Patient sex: F
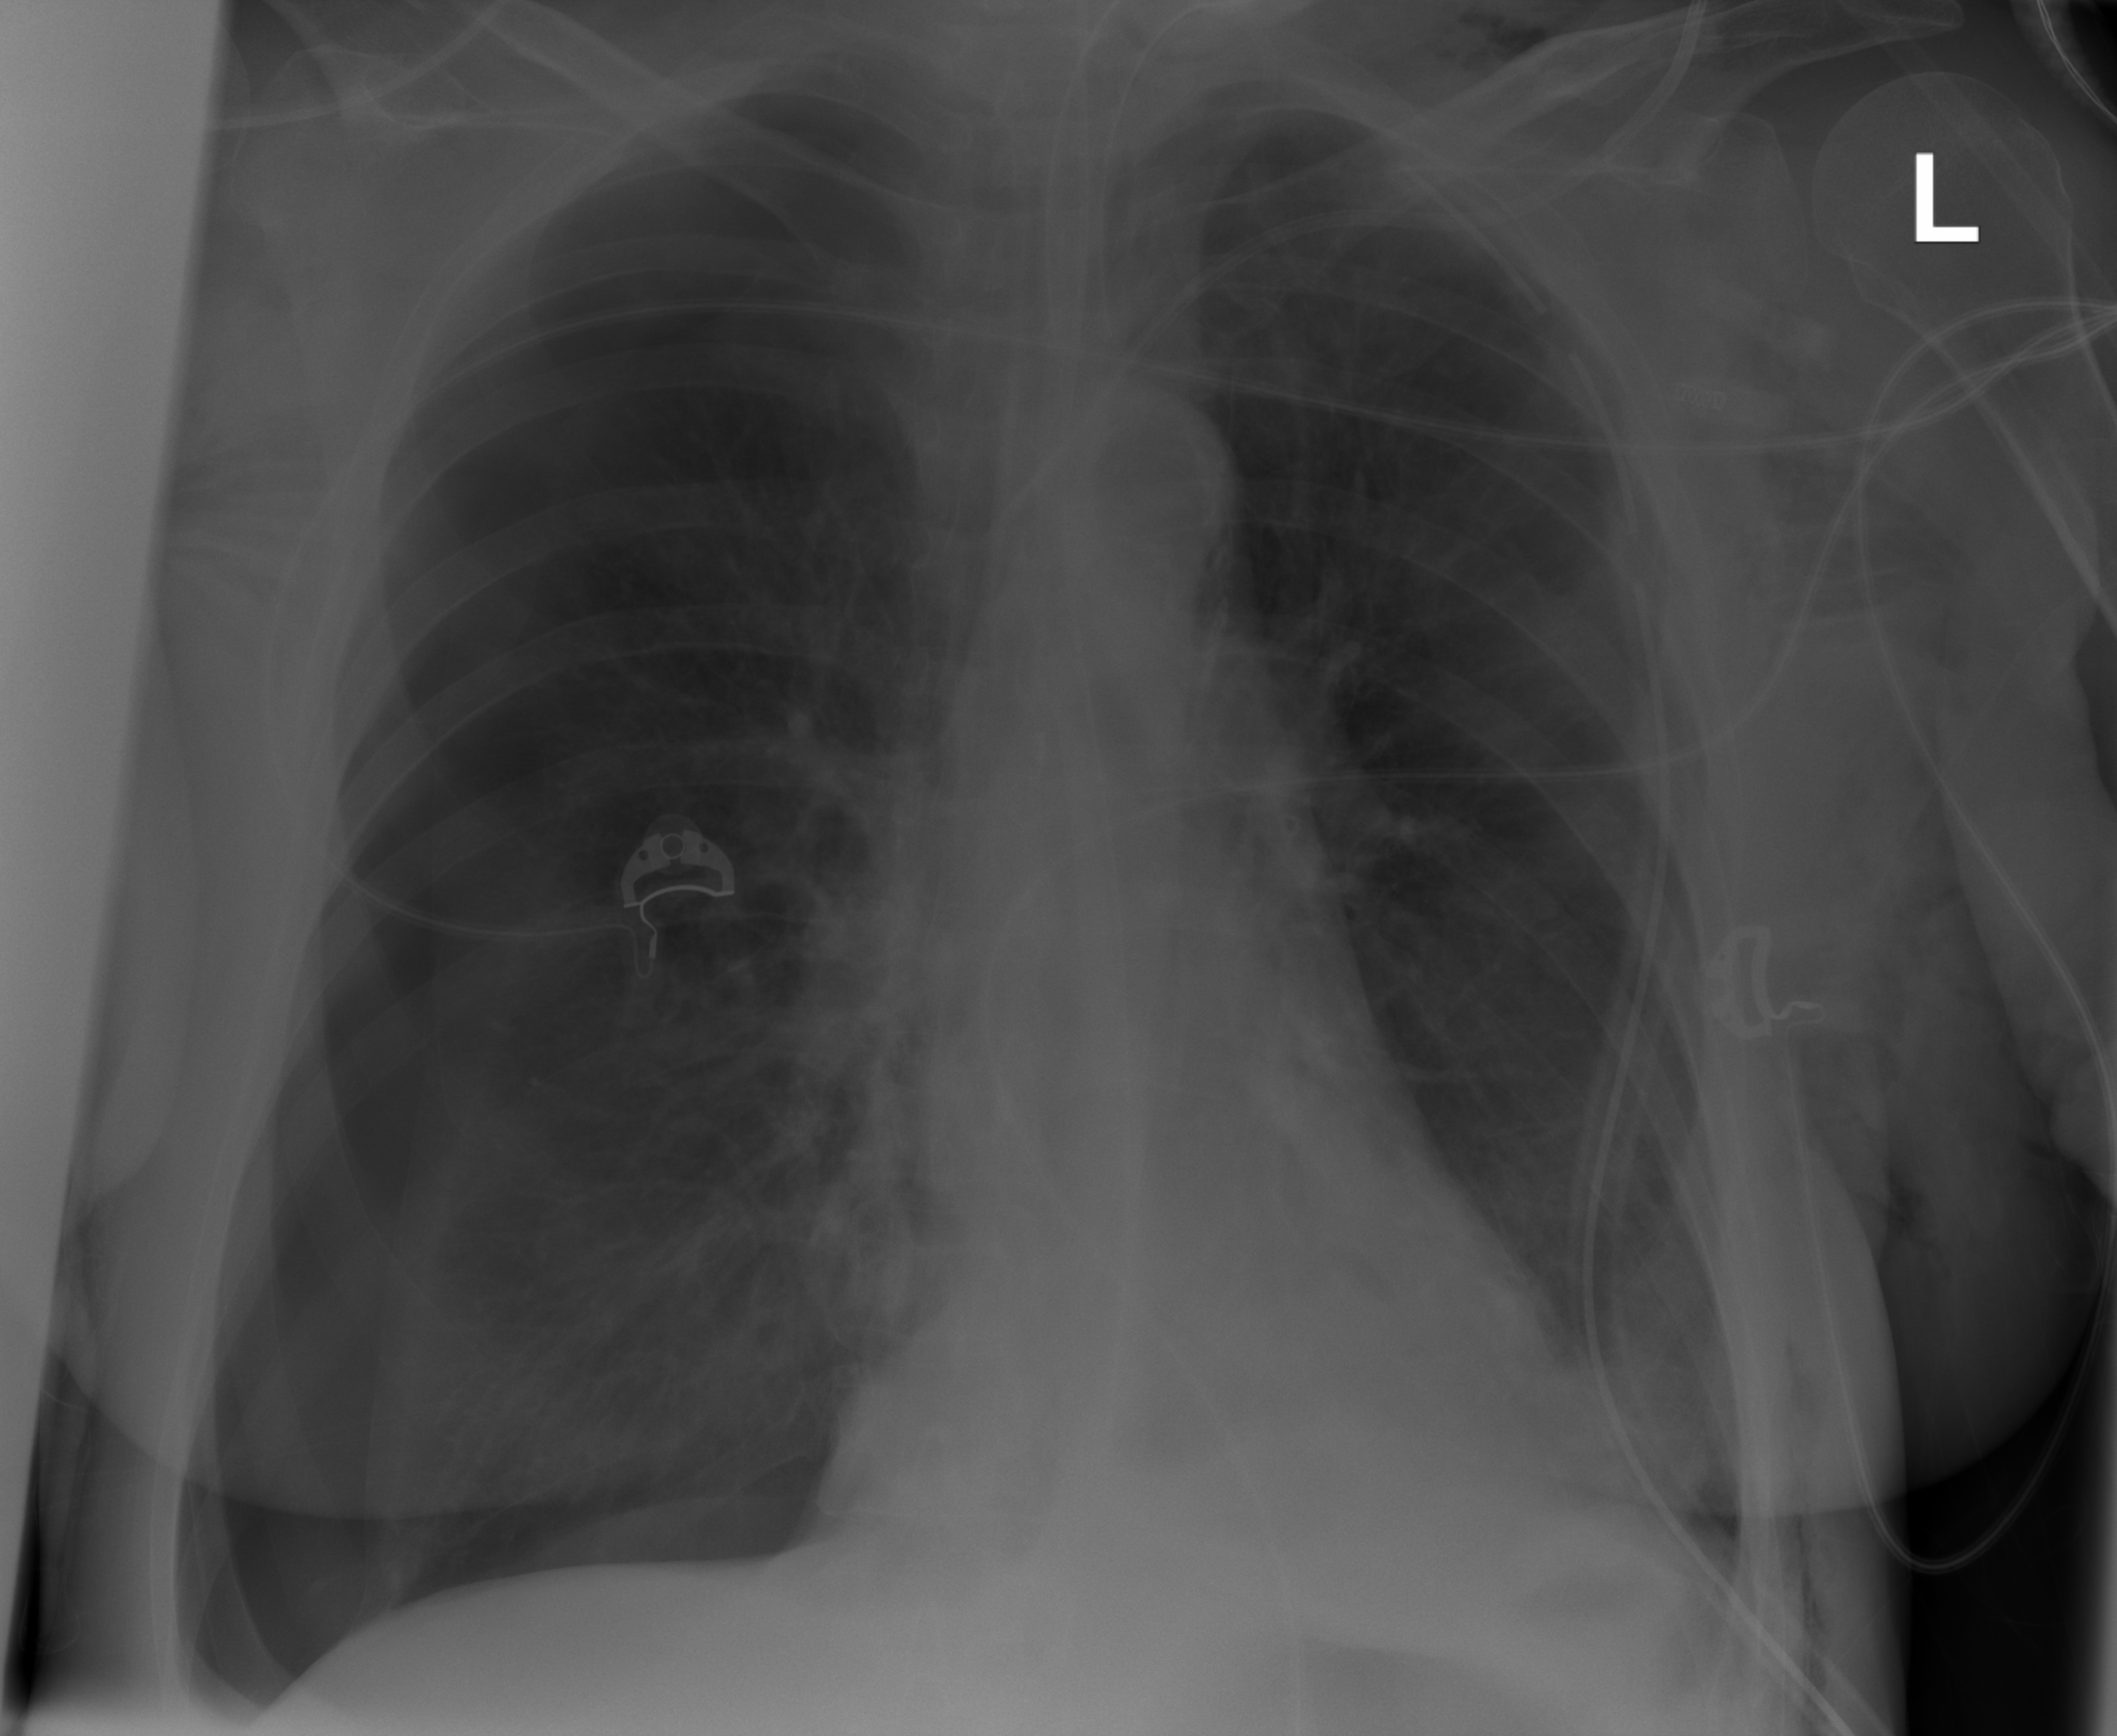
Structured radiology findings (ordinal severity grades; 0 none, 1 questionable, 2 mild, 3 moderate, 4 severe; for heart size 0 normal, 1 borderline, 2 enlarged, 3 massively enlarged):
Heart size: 0
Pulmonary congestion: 0
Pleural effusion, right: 0
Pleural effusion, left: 0
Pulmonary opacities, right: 0
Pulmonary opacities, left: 0
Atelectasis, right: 2
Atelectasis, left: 2